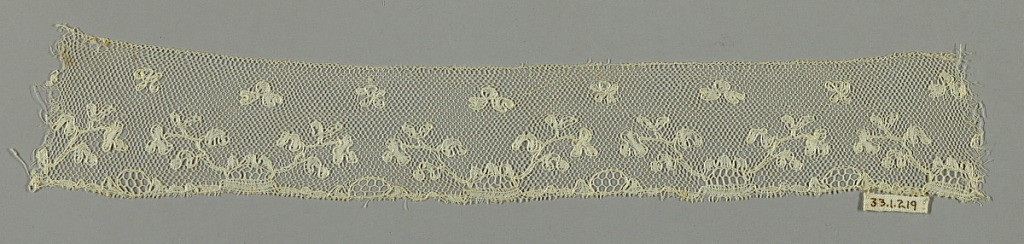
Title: Fragment
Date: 19th century
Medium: linen Technique: machine made
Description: Fragment showing a sprig pattern.